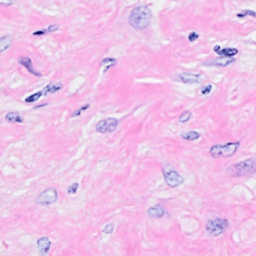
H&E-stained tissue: Breast